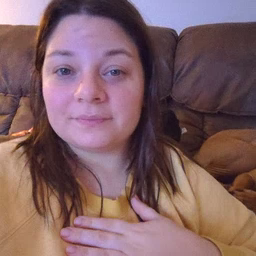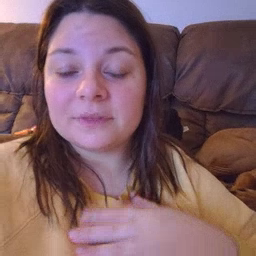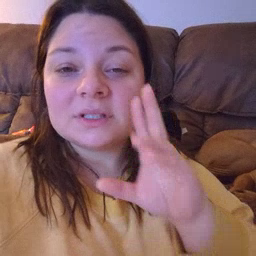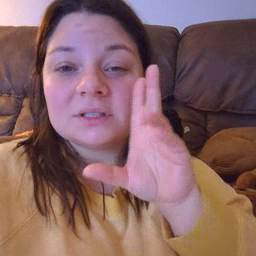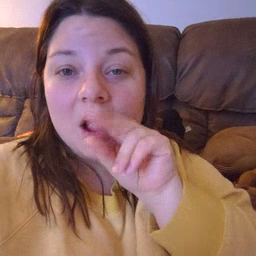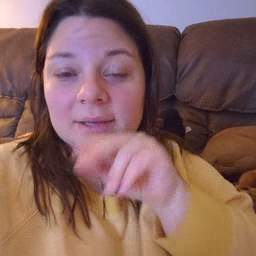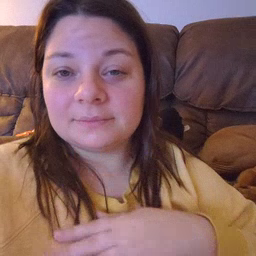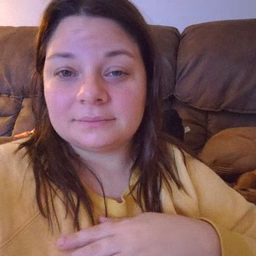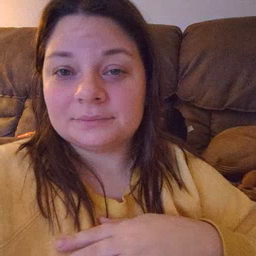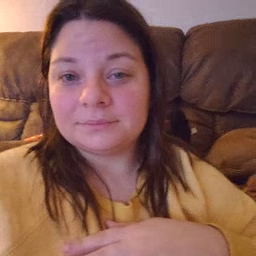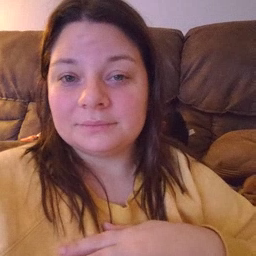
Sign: donkey